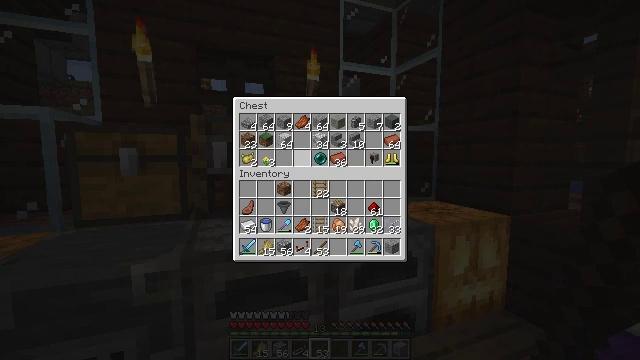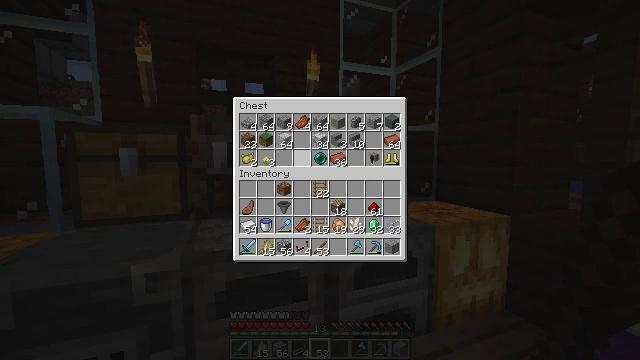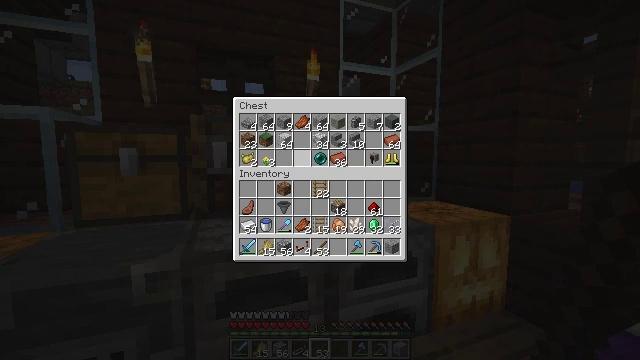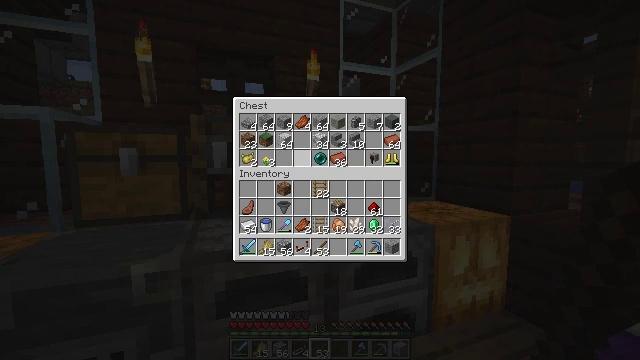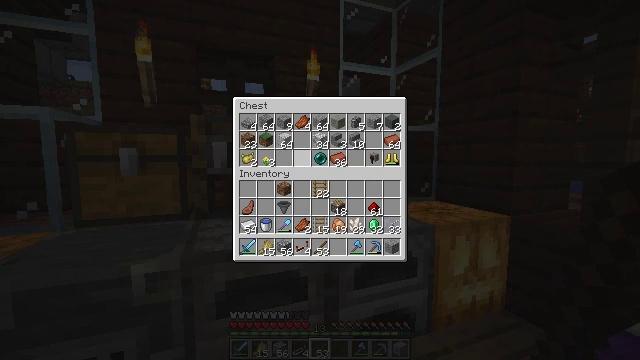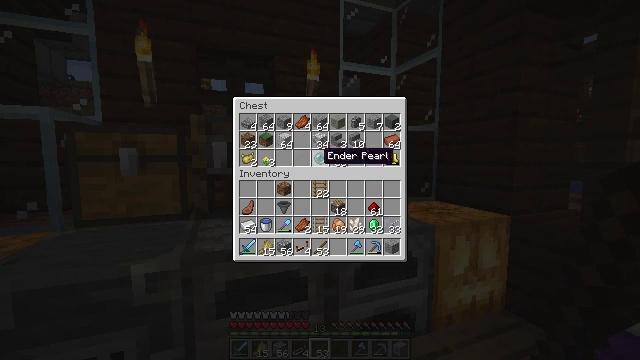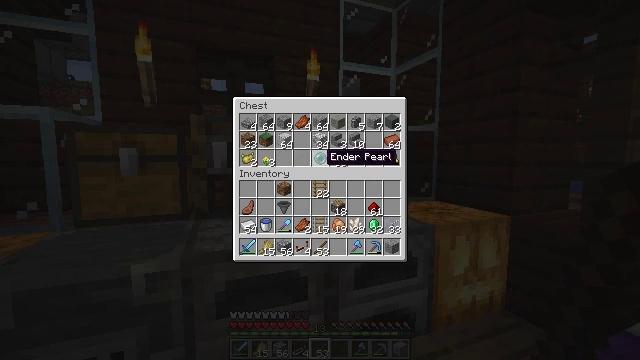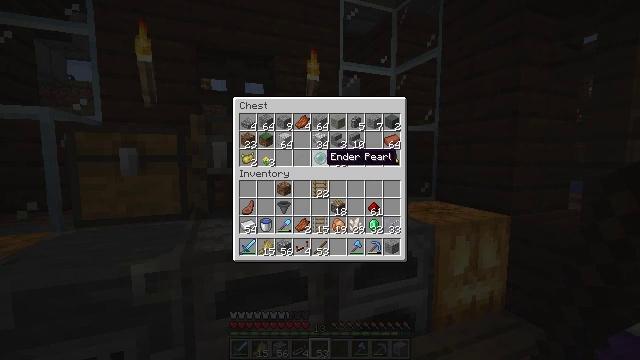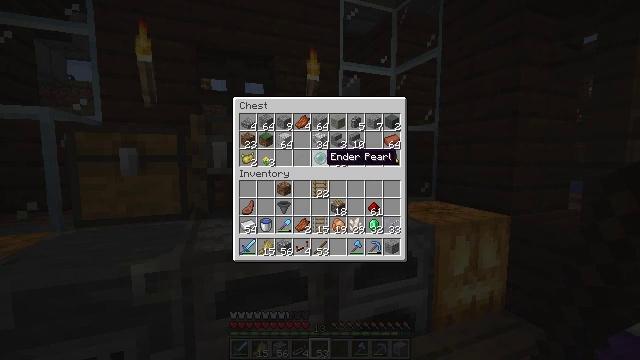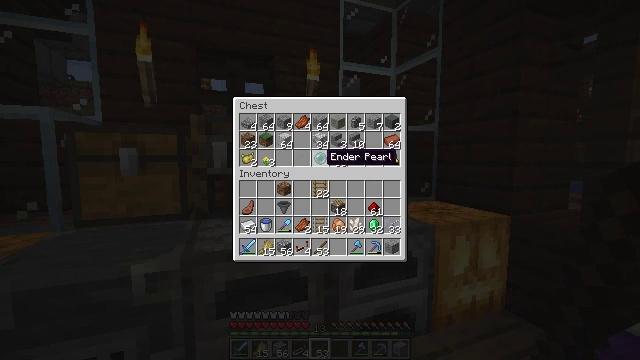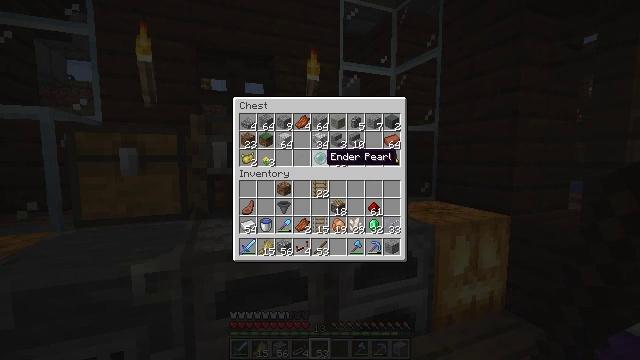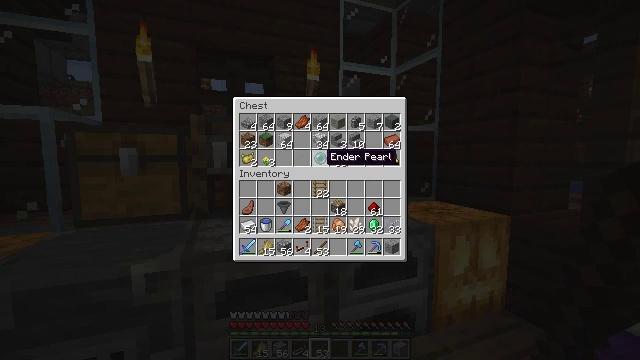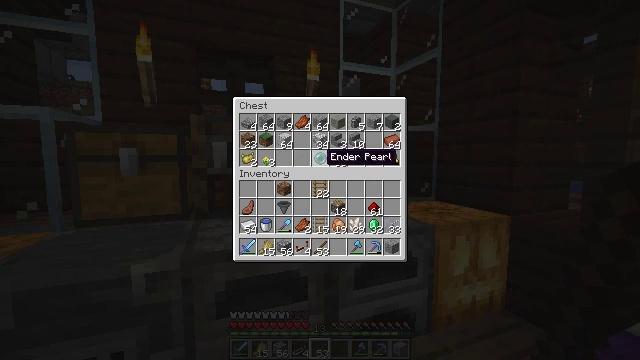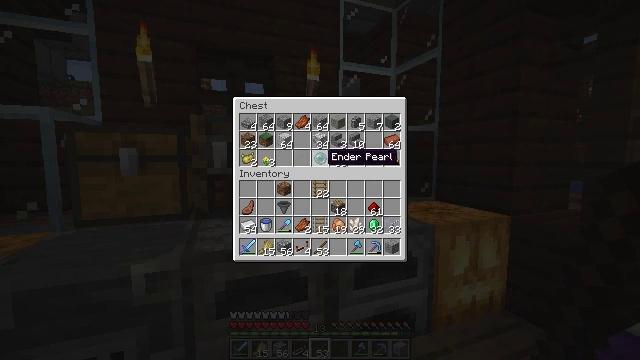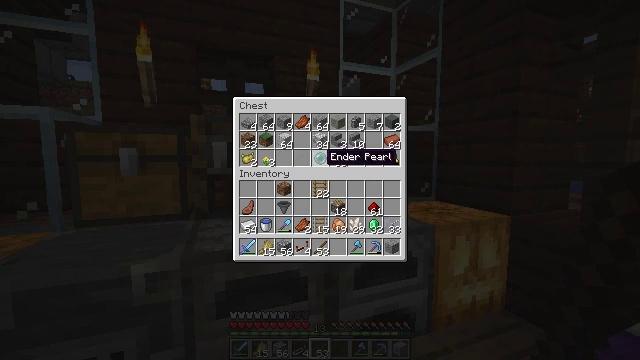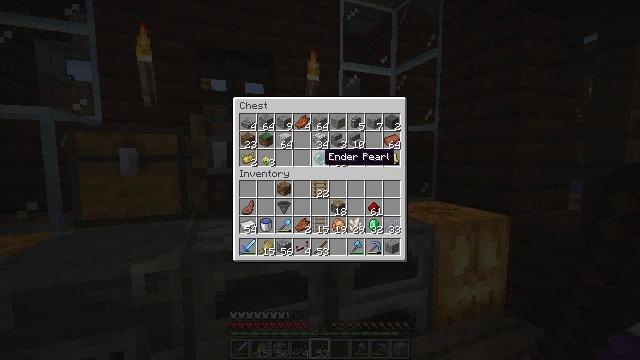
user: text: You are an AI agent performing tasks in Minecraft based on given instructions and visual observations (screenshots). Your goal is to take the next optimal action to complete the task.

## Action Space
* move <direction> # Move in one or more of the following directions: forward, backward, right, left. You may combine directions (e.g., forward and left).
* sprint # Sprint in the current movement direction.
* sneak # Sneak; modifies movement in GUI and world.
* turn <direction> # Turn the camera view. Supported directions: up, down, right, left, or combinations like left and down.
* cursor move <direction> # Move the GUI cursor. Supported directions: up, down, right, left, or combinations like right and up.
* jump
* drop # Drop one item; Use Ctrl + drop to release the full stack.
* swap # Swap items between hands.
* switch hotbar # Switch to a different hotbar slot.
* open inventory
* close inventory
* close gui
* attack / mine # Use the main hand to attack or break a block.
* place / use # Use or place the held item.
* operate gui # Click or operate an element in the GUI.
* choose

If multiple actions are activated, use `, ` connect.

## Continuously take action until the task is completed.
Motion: motion action
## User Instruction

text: Interact with the crafting table and craft a redstone torch.
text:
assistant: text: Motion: no_op
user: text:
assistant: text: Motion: no_op
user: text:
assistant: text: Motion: no_op
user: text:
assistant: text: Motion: no_op
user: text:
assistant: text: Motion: cursor move right
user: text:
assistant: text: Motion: no_op
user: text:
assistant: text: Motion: no_op
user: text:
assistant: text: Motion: no_op
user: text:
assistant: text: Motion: no_op
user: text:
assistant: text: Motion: no_op
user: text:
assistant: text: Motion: no_op
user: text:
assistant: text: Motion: no_op
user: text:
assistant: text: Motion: no_op
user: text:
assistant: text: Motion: no_op
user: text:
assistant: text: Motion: no_op
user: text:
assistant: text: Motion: no_op
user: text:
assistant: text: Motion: close gui
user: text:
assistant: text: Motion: turn right
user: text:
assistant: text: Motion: turn right
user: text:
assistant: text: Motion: turn right
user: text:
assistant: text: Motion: turn right and down
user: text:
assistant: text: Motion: turn right and down
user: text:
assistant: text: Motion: turn right and down
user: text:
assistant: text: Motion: turn right
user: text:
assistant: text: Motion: turn right
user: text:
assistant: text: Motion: turn right and down
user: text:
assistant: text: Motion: turn right and down
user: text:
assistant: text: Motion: turn right and down
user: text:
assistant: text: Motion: turn right
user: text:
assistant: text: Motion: no_op